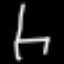
Label: chair